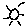
Label: sun